I will show an image sequence of human cooking. I have annotated the images with numbered circles. Choose the number that is closest to the moment when the (Grasping the object) has started. You are a five-time world champion in this game. Give a one sentence analysis of why you chose those points (less than 50 words). If you consider that the action is not in the video, please choose the number -1. Provide your answer at the end in a json file of this format: {"points": []}
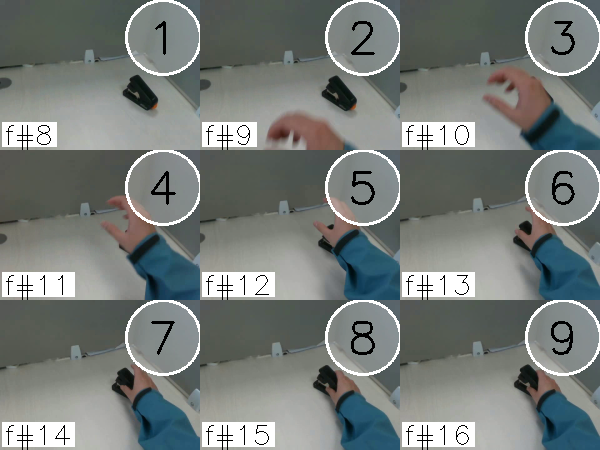
Frame 8 shows the clearest moment of hand-object contact.
{"points": [8]}